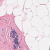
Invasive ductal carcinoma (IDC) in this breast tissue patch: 0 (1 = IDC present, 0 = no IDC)